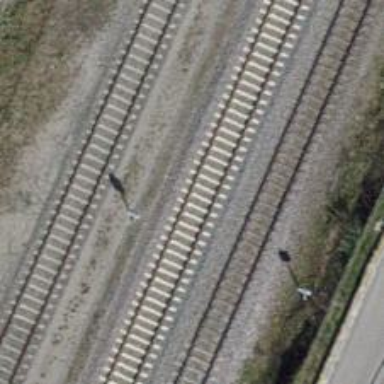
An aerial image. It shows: Solitary milestone along the railway.